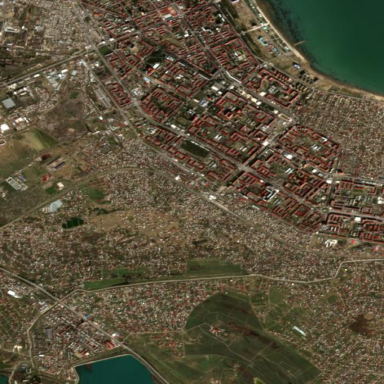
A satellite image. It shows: Residential area within neighborhood.